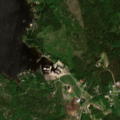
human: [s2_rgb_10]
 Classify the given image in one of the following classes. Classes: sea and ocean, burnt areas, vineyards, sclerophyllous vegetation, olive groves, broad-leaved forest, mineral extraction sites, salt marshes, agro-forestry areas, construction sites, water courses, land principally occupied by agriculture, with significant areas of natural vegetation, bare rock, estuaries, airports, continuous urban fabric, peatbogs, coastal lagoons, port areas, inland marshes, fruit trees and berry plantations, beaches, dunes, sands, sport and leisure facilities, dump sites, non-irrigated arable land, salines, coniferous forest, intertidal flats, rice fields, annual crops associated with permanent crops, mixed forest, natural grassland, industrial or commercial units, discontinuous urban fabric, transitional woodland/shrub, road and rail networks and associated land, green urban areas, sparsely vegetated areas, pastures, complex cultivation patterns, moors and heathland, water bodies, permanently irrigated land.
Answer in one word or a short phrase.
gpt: discontinuous urban fabric, land principally occupied by agriculture, with significant areas of natural vegetation, coniferous forest, mixed forest, sea and ocean